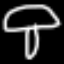
Label: mushroom